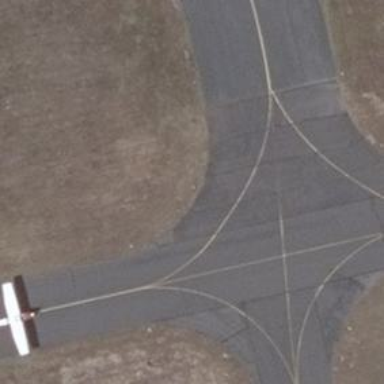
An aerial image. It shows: Taxiway edge illuminated for aviation.